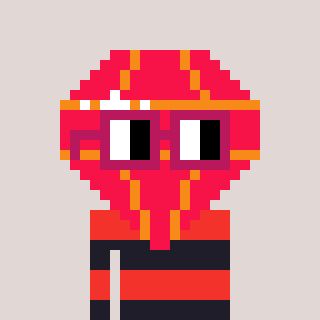
a pixel art character with square dark red glasses, a red diamond-shaped head and a grayscale-colored body on a warm background